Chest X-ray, PA view. Patient: 22 years old, sex F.
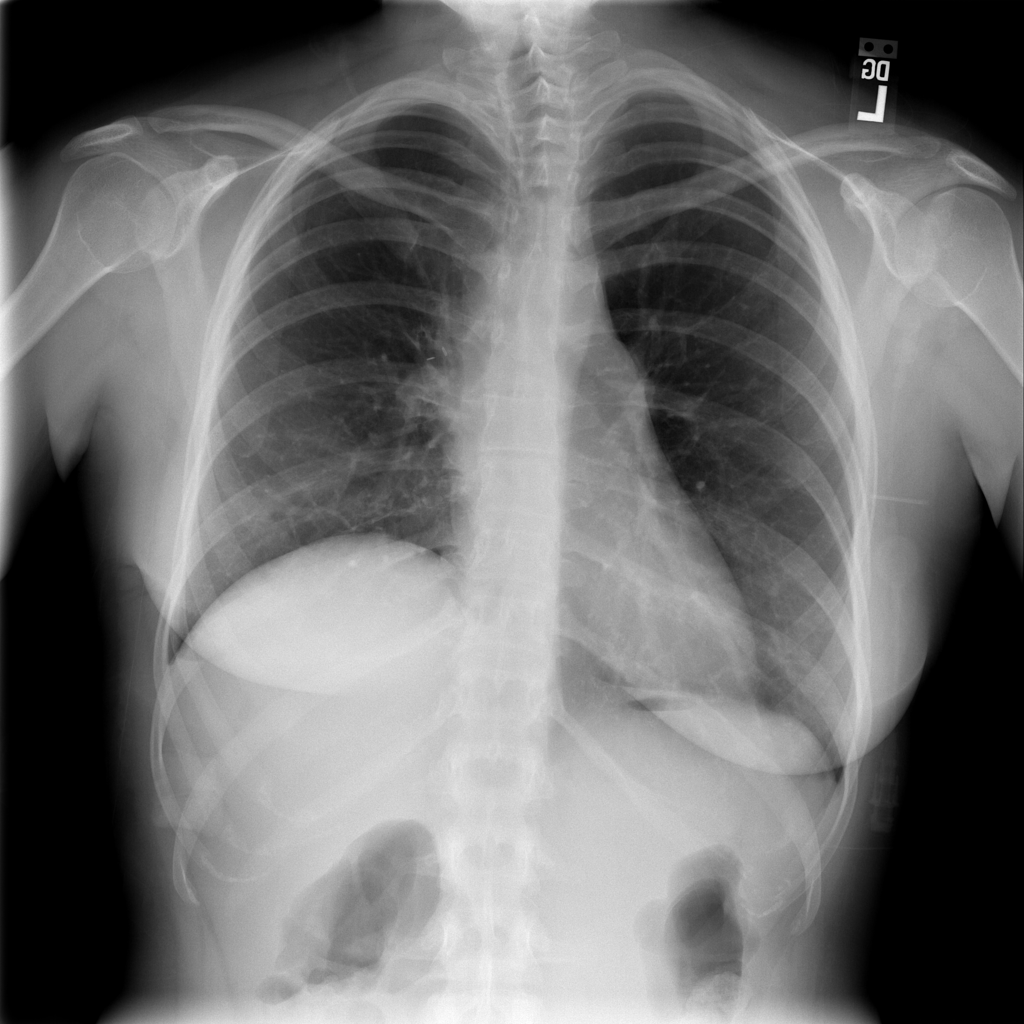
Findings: No Finding